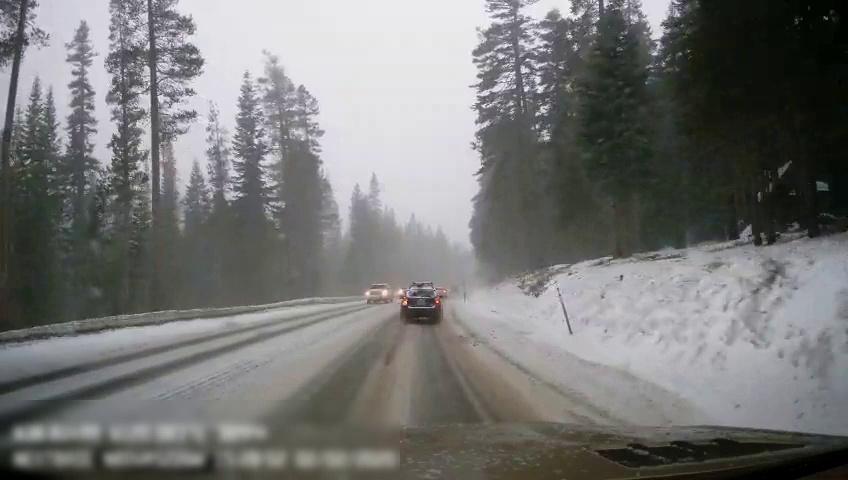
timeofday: Day
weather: Snowy
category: Drivable Space
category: Vehicles | Truck
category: Vehicles | Truck
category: Vehicles | Car
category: Vehicles | SUV